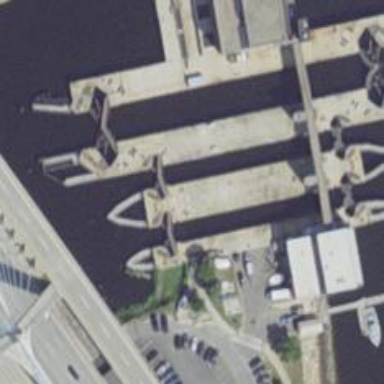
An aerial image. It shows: Lock gate on waterway.